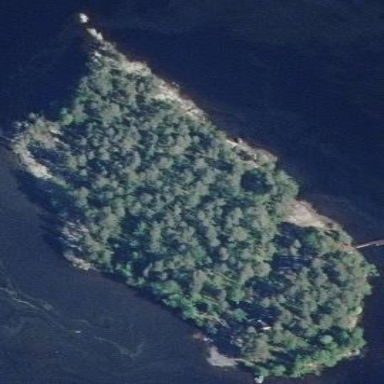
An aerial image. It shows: Islet covered with woodland.